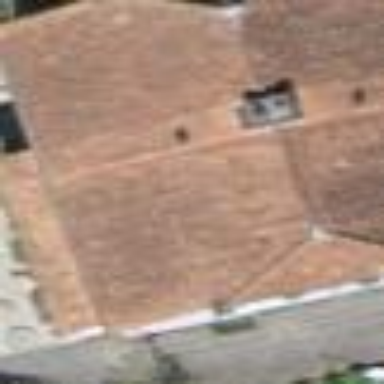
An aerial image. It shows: House with side-hipped roof made of roof tiles.